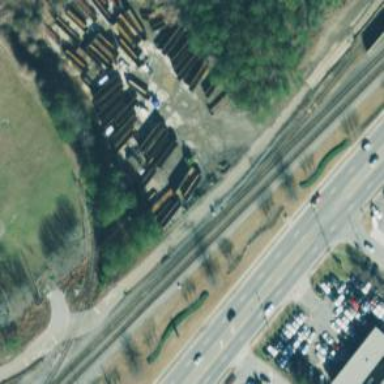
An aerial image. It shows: Railway spur junction.